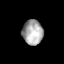
Tissue: lung
Cell type: Others
Senescence score: 0.5651
Nuclear area (px): 495
Mean DAPI intensity: 169.093